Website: crate-barrel
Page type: cart
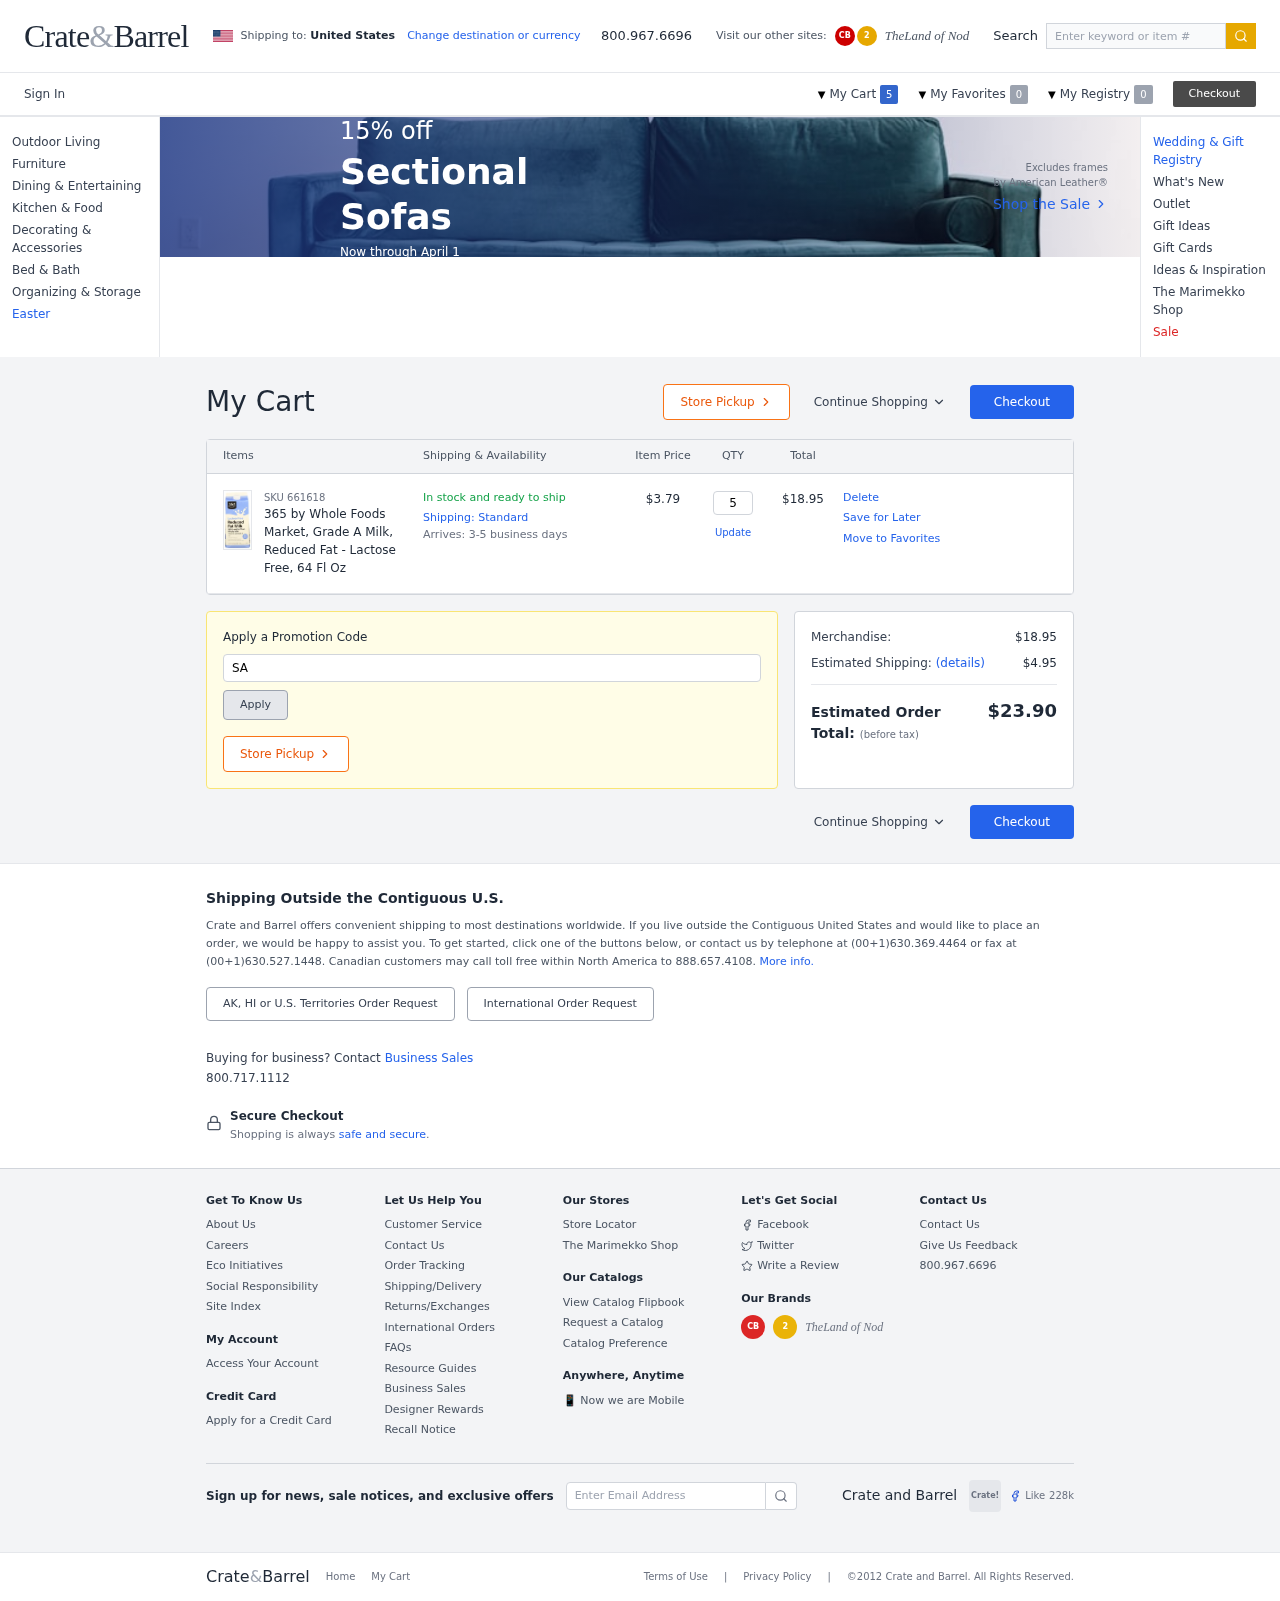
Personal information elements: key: PII_PROMO_CODE
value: SAVE38
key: PII_COUNTRY
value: United States
Product elements: key: PRODUCT1_NAME
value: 365 by Whole Foods Market, Grade A Milk, Reduced Fat - Lactose Free, 64 Fl Oz
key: PRODUCT1_PRICE
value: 3.79
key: PRODUCT1_QUANTITY
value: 5
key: PRODUCT1_SKU
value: SKU 661618
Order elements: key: ORDER_NUM_ITEMS
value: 5
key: ORDER_ITEM_TOTAL
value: $18.95
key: ORDER_SUBTOTAL
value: $18.95
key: ORDER_SHIPPING_COST
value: $4.95
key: ORDER_TOTAL
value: $23.90
Search elements: key: HEADER_SEARCH
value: Enter keyword or item #